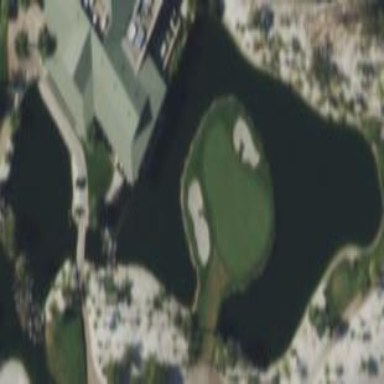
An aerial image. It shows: Scenic view of water hazard on golf course. The natural water feature adds beauty to the landscape.